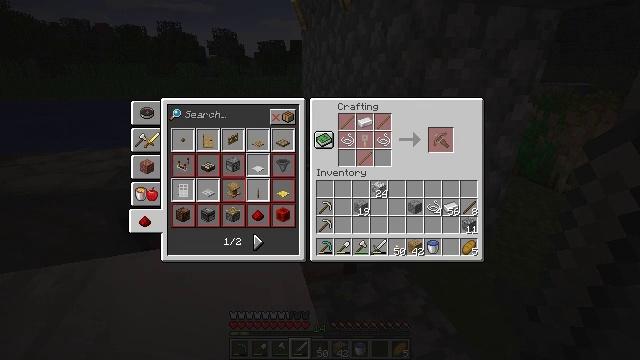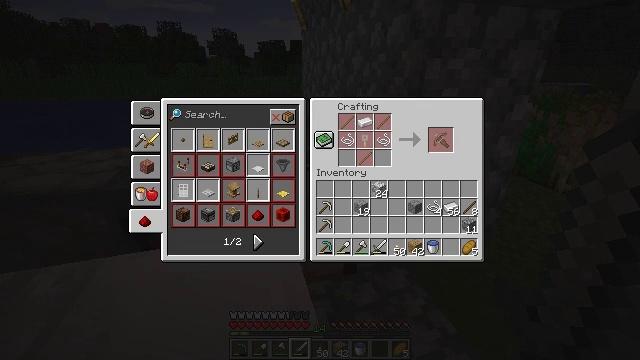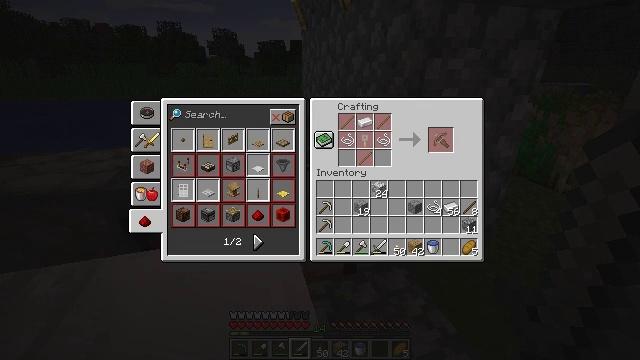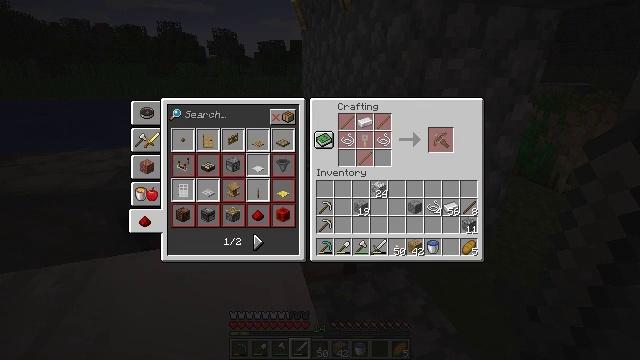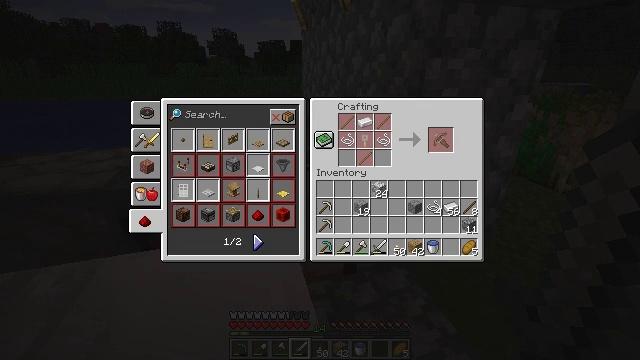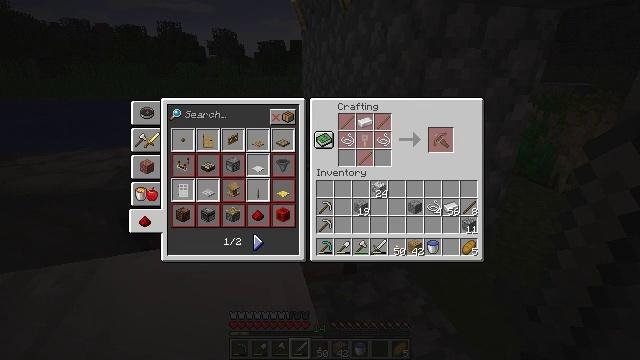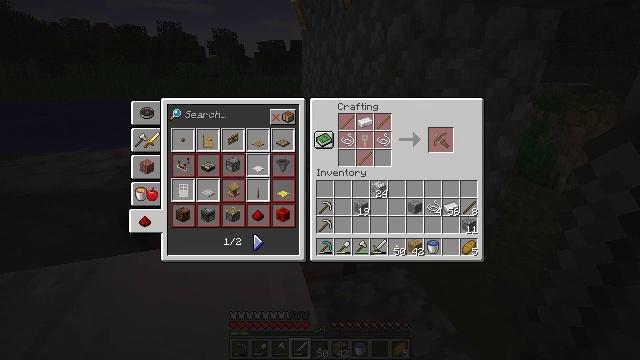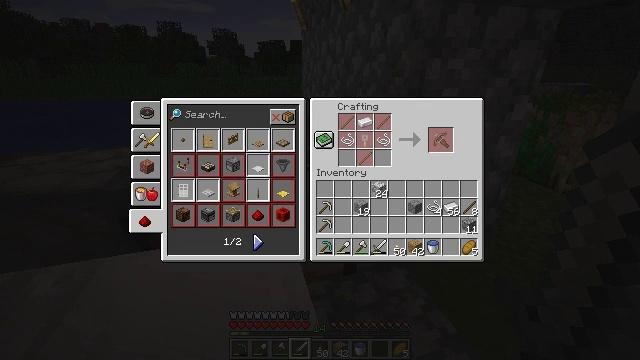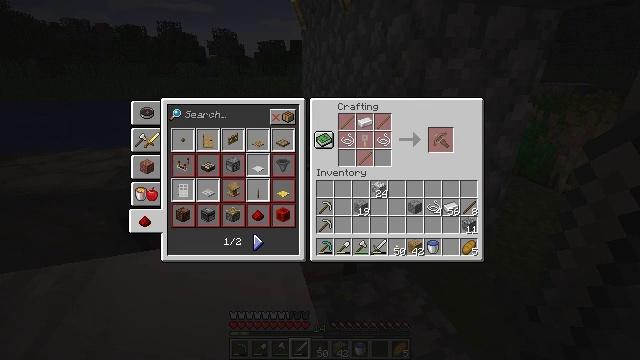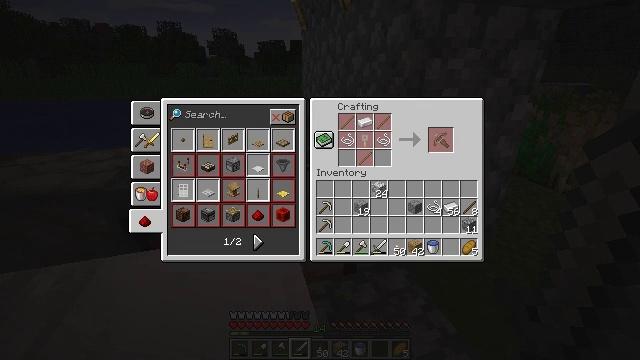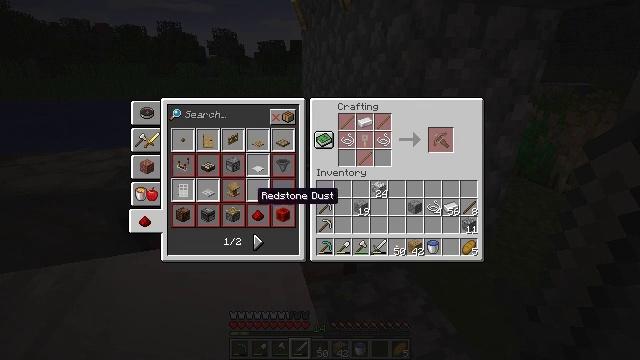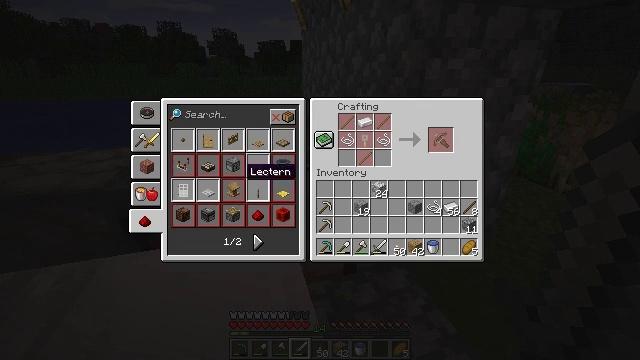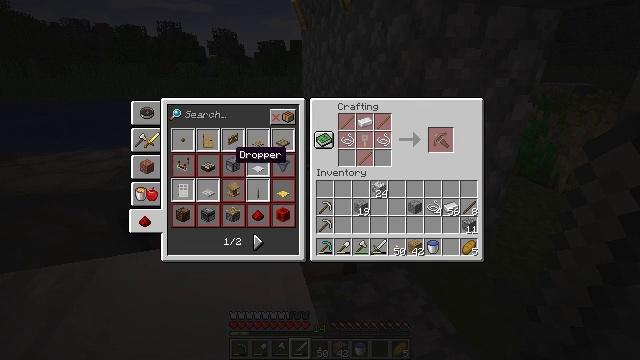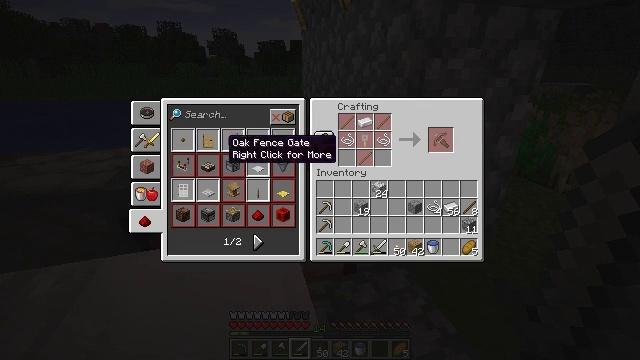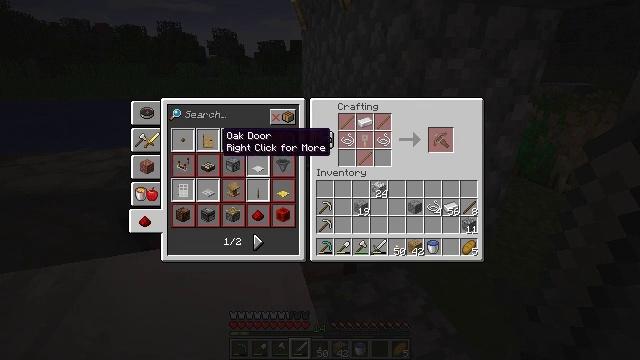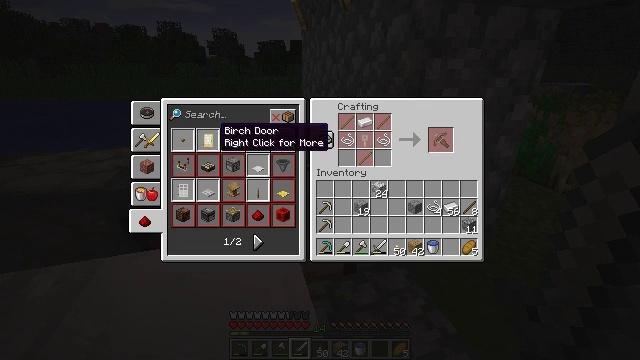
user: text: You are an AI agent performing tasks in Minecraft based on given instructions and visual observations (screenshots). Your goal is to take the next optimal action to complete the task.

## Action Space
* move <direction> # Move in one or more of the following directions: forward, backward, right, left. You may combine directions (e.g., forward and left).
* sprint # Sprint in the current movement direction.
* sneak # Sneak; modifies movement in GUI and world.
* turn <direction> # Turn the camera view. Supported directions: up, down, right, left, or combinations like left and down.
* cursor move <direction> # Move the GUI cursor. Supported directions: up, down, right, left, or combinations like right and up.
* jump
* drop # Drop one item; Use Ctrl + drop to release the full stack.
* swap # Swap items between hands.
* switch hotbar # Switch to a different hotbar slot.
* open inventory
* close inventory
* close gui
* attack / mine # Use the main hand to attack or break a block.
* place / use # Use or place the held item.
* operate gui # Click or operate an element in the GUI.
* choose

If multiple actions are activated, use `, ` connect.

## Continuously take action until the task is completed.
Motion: motion action
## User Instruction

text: Craft a tripwire hook at the crafting table.
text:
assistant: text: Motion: no_op
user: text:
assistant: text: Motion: no_op
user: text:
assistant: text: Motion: no_op
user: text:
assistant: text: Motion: no_op
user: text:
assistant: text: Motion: no_op
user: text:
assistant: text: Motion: no_op
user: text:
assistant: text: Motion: no_op
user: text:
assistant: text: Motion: no_op
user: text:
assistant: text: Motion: cursor move up
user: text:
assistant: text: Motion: cursor move up
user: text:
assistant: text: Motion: cursor move left and up
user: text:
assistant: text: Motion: cursor move left and up
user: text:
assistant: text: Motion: cursor move left and up
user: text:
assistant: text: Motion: cursor move up
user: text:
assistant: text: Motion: no_op
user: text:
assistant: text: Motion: no_op
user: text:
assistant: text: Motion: no_op
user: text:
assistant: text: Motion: no_op
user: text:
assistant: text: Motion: no_op
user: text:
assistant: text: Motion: no_op
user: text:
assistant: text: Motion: no_op
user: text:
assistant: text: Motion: no_op
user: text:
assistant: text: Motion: no_op
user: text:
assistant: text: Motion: cursor move left
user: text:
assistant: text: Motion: cursor move left
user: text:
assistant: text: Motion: no_op
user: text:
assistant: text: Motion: no_op
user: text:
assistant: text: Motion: no_op
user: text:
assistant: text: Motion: no_op
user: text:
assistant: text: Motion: no_op